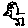
Label: bird